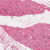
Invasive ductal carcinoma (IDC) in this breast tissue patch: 0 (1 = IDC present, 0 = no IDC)